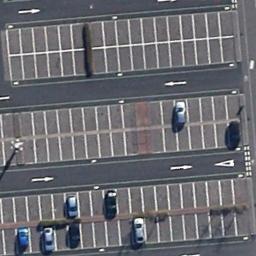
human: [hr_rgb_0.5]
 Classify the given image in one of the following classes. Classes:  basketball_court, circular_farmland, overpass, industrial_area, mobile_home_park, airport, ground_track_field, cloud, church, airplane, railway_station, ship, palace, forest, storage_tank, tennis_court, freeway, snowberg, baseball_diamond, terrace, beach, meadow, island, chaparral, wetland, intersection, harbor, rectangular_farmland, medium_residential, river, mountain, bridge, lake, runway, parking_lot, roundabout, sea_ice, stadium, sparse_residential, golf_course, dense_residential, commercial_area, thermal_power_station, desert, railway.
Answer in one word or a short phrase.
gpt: parking_lot